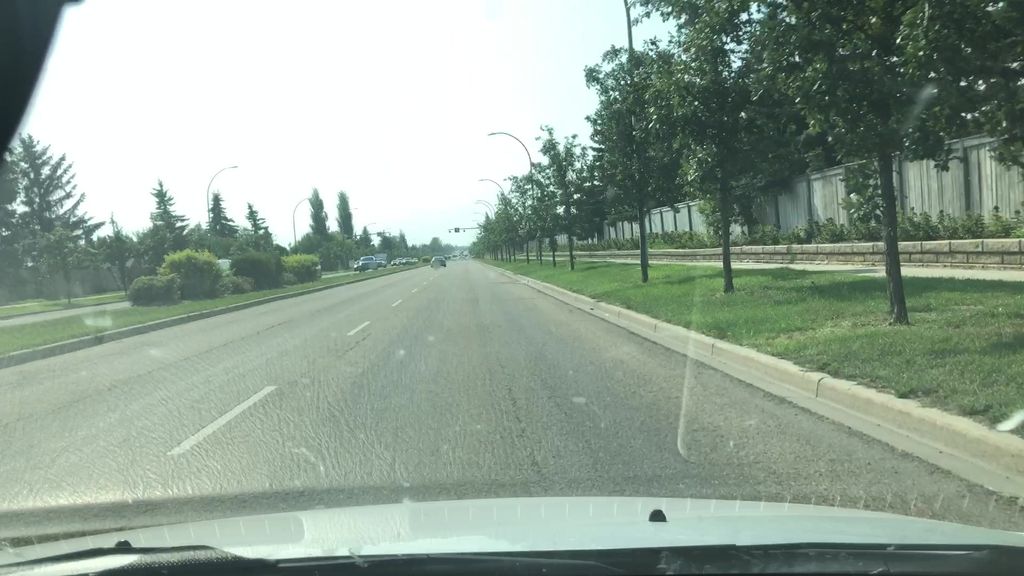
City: edmonton